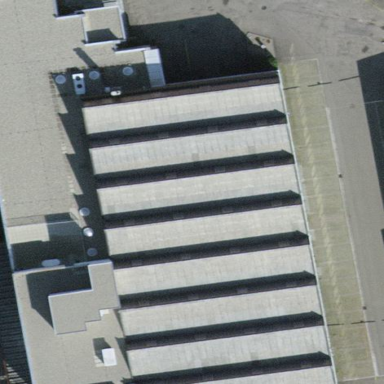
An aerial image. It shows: Industrial building.